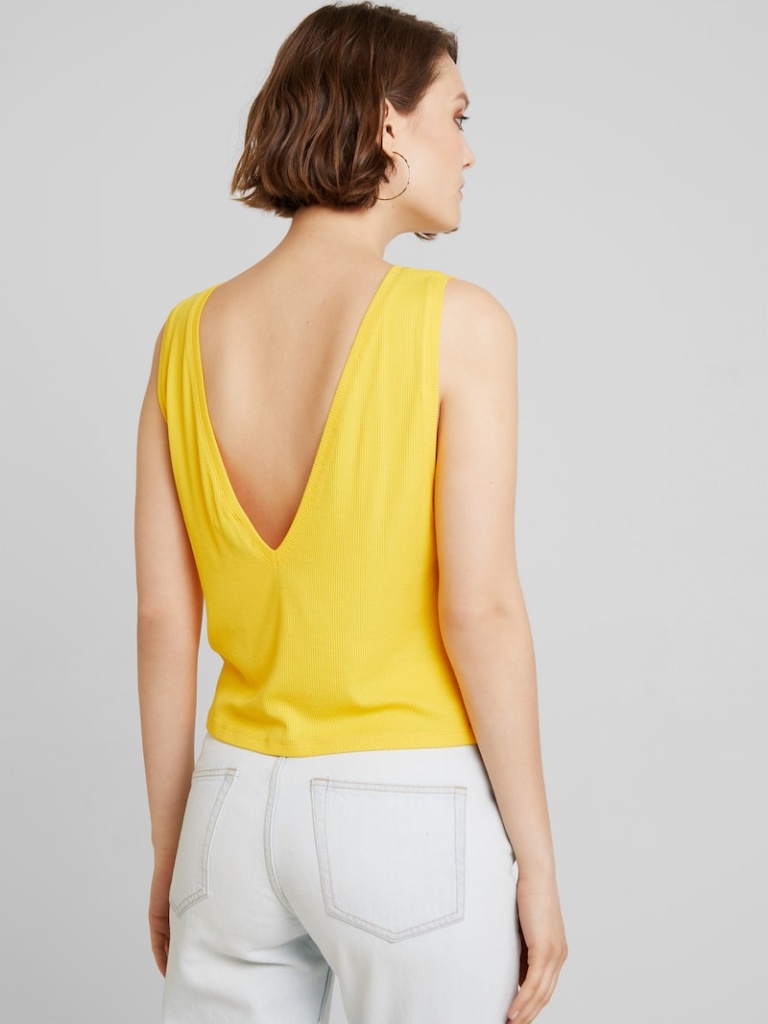
cotton loose sleeveless waist length Untucked round tank